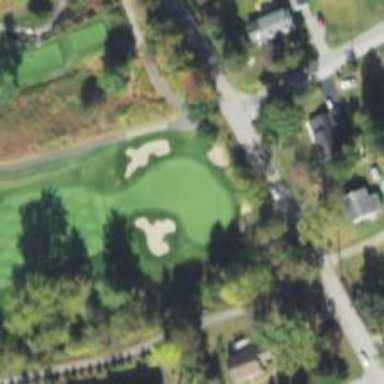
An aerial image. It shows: Golf hole.